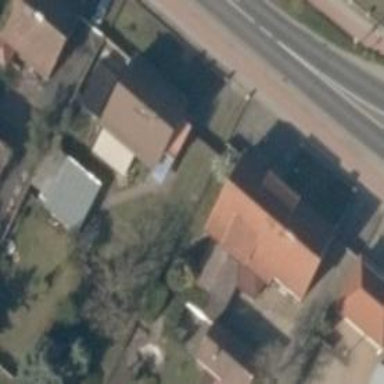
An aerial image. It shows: Residential building.